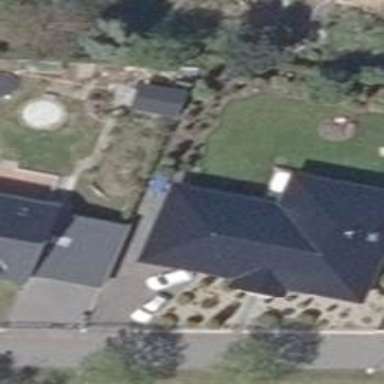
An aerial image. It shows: Detached building with hipped roof shape.